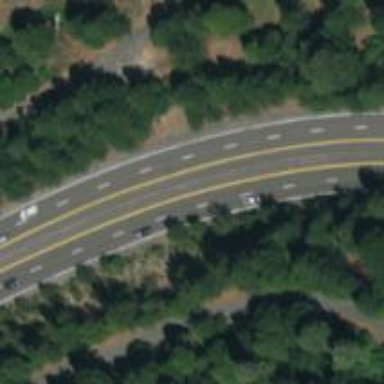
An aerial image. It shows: Expressway with asphalt surface classified as trunk highway.